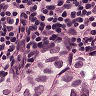
Metastatic tissue present: yes